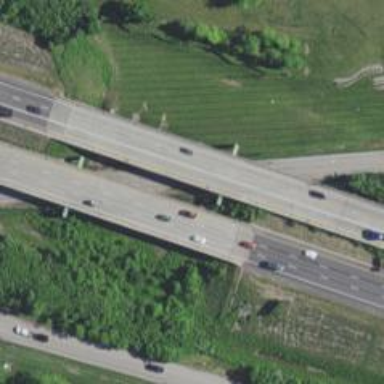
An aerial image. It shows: Bent bridge.